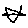
Label: star